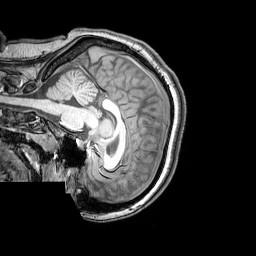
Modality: T1w
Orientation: sagittal
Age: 22
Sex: female
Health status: healthy
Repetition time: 0.081 s
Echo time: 0.037 s